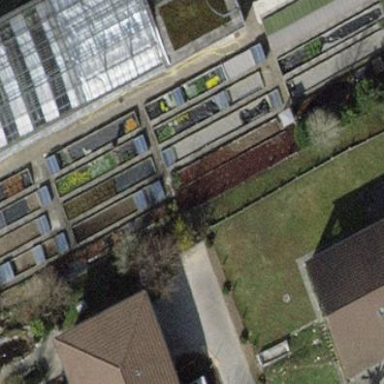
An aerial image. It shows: Garden that is leisure land.